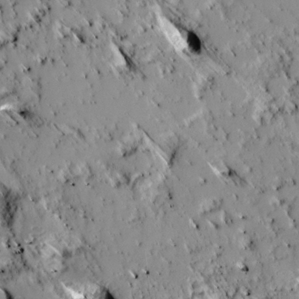
Label: non_frost